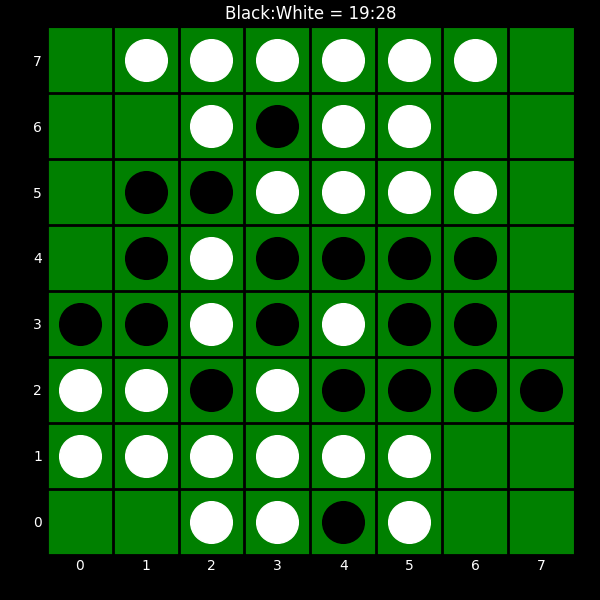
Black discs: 19
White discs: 28